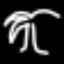
Label: palm tree